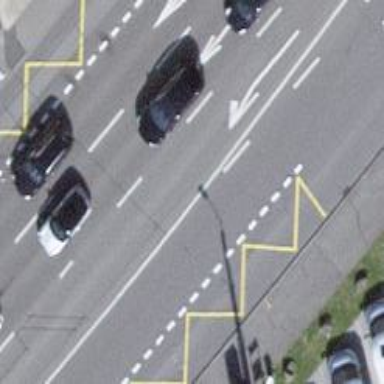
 which is classified as primary highway."